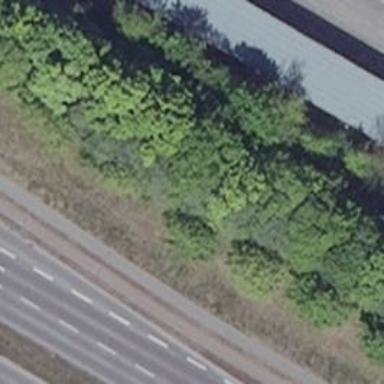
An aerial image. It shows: Row of deciduous broadleaved trees.